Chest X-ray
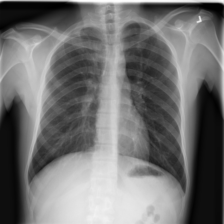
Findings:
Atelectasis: negative
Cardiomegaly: negative
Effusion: negative
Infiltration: negative
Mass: negative
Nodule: negative
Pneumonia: negative
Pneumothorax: negative
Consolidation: negative
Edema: negative
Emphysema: negative
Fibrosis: negative
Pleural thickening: negative
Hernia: negative